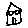
Label: house